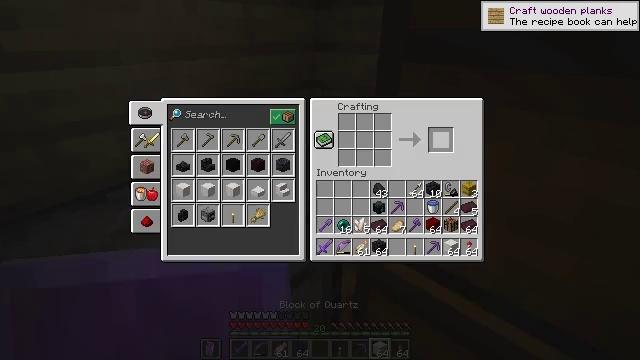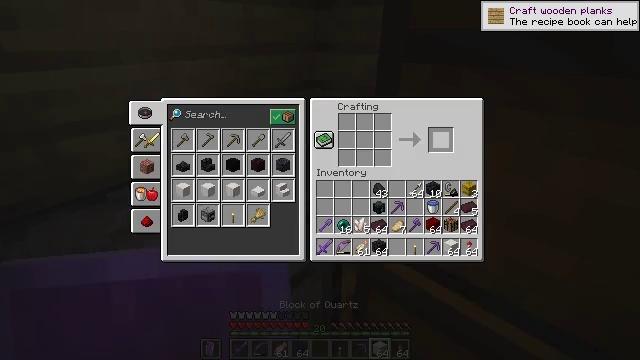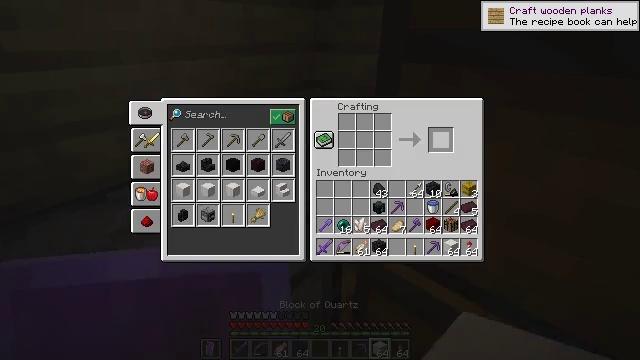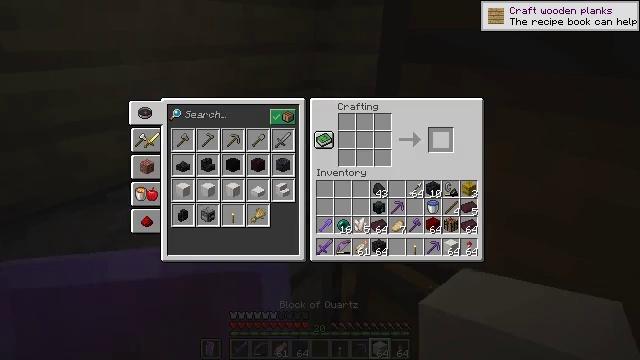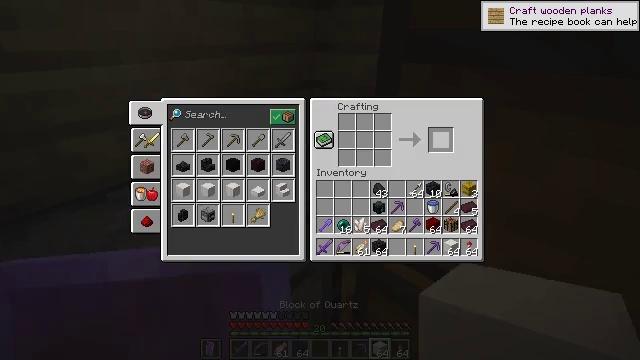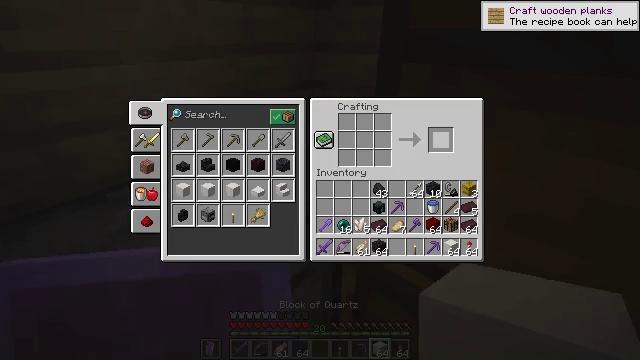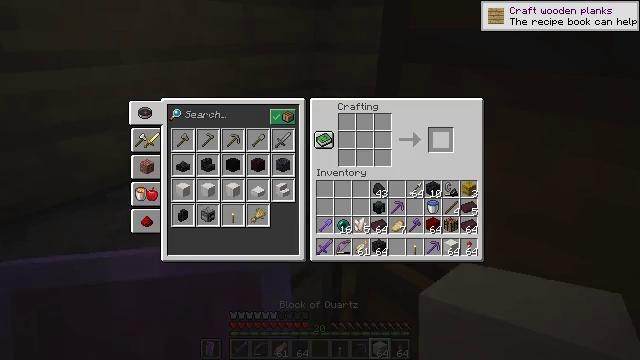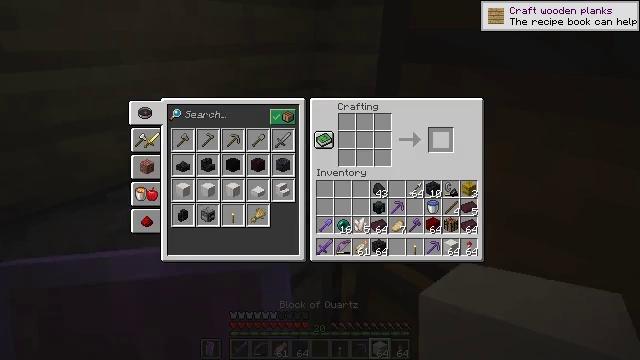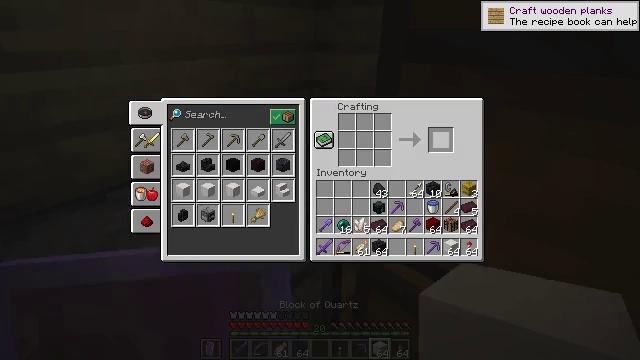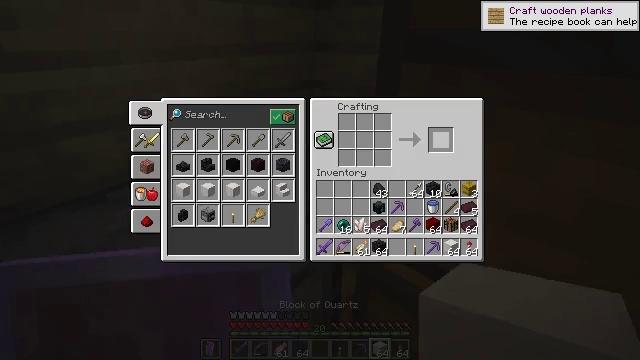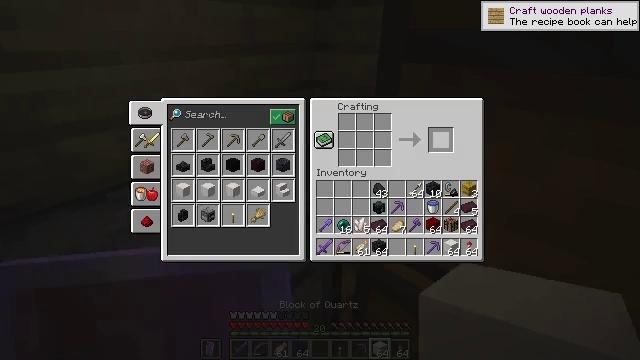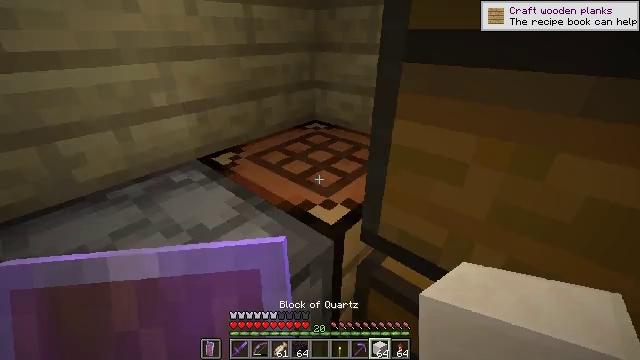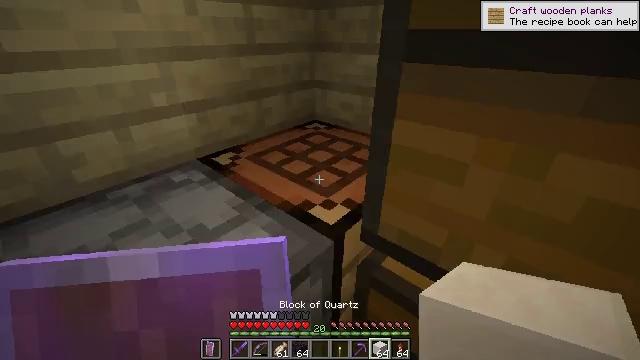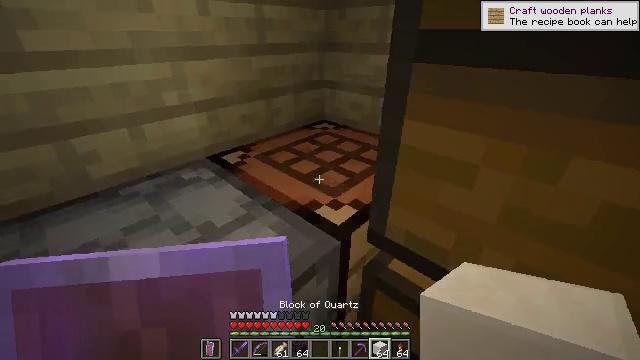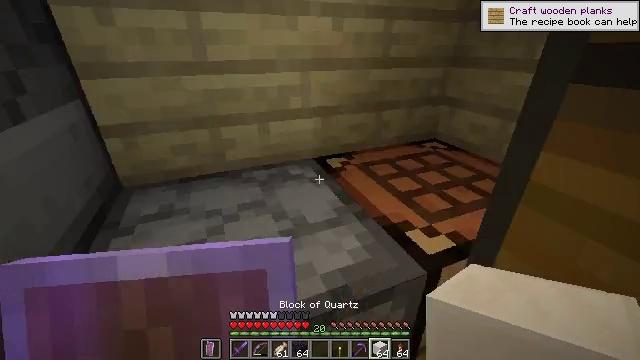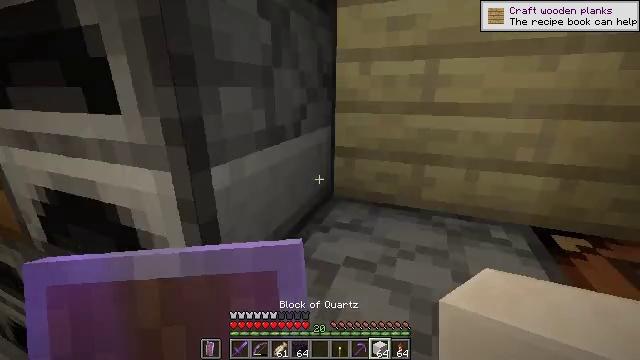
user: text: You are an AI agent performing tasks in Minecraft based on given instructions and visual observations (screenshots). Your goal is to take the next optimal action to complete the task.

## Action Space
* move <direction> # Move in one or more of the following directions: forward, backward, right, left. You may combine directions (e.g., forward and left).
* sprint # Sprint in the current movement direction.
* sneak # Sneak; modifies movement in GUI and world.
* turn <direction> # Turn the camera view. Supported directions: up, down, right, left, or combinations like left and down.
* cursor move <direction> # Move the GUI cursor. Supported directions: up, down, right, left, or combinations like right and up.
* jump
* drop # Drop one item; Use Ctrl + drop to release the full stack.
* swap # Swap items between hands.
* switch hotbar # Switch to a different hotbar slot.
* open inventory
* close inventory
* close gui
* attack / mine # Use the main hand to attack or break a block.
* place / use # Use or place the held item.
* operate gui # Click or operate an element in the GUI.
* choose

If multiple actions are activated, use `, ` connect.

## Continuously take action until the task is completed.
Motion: motion action
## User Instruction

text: Create polished blackstone at the crafting table.
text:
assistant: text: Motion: sneak, attack / mine
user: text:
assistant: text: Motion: sneak, attack / mine
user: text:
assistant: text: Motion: sneak
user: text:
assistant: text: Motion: no_op
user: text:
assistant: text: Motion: no_op
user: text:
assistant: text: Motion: no_op
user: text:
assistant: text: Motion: no_op
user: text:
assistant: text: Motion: no_op
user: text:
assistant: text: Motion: no_op
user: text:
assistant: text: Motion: no_op
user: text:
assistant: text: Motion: no_op
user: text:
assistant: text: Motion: no_op
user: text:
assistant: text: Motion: turn left
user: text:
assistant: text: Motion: turn left and up
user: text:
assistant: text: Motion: turn left and up
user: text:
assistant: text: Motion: turn left and up
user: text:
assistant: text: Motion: no_op
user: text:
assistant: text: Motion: no_op
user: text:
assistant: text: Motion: no_op
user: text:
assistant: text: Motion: move forward
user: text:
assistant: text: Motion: move forward
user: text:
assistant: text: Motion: move forward
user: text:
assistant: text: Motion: move forward
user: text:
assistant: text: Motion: move forward, turn left and up
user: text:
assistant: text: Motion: move forward
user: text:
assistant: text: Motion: move forward
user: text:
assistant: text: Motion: move forward
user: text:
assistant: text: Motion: move forward
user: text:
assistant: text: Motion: move forward
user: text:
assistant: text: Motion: move forward